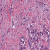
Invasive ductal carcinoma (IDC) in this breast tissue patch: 1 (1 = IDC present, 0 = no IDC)